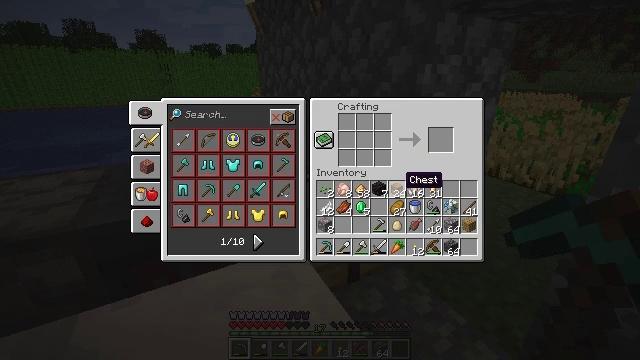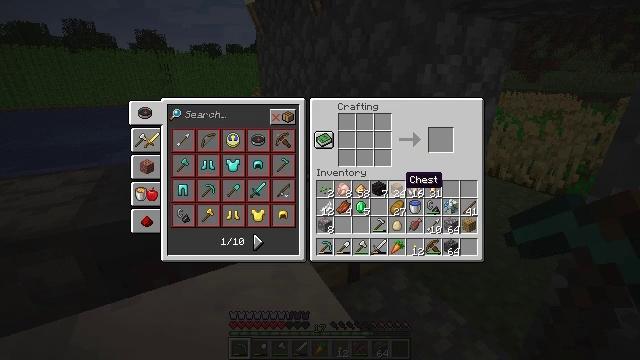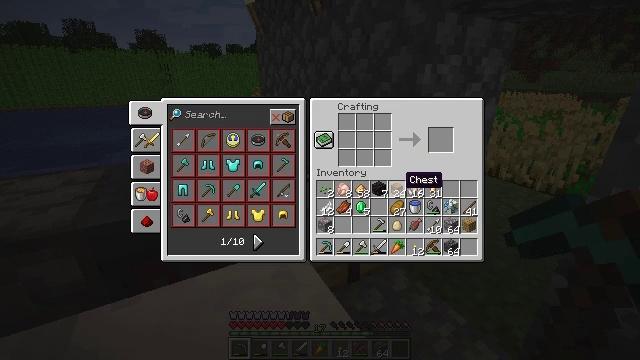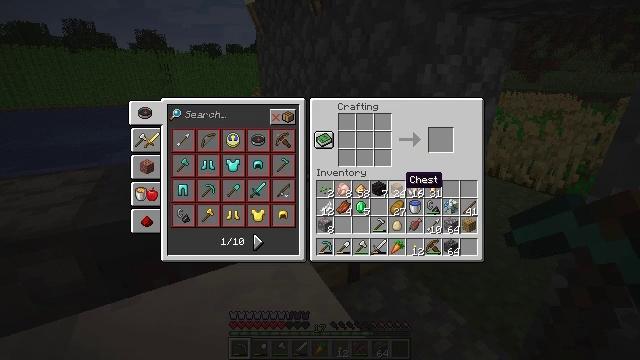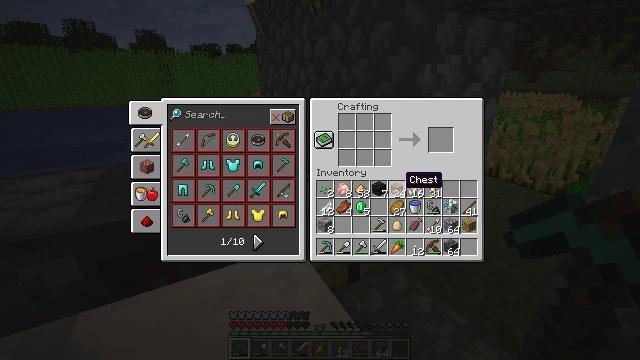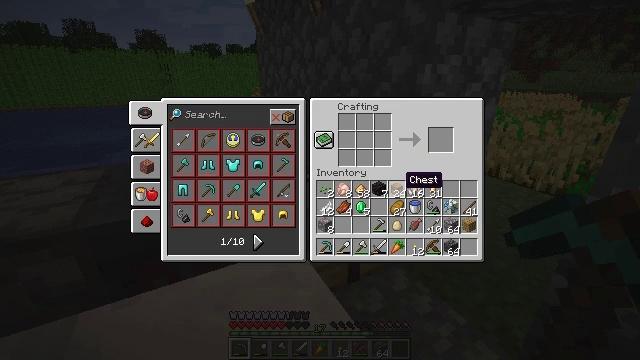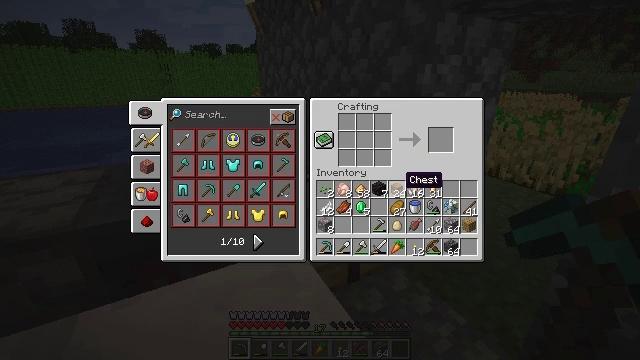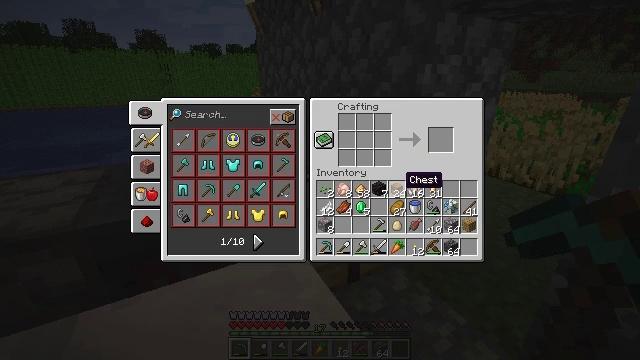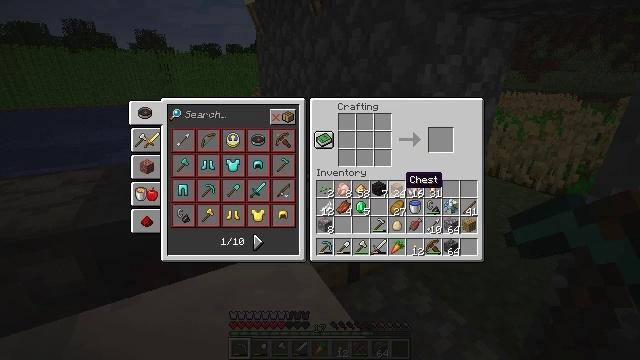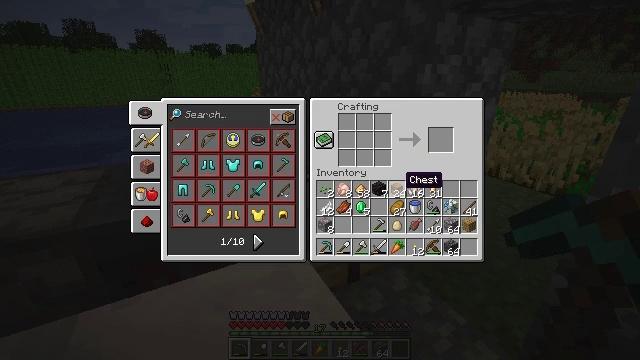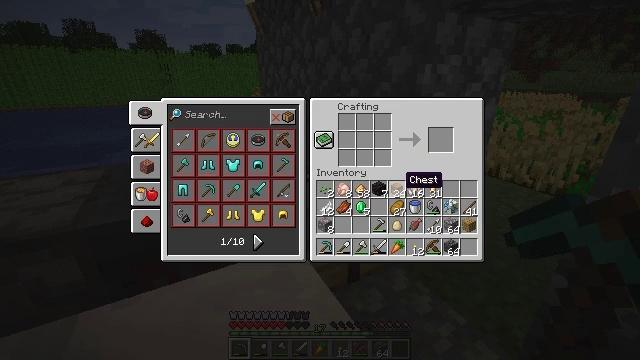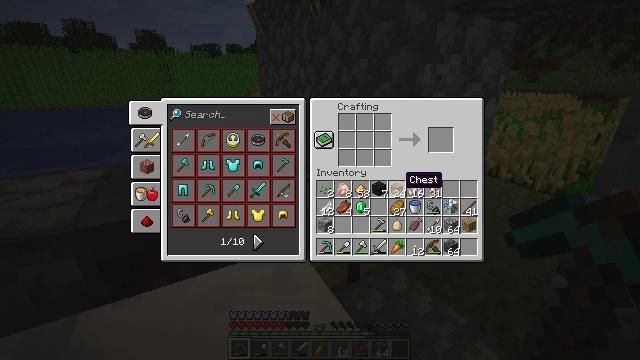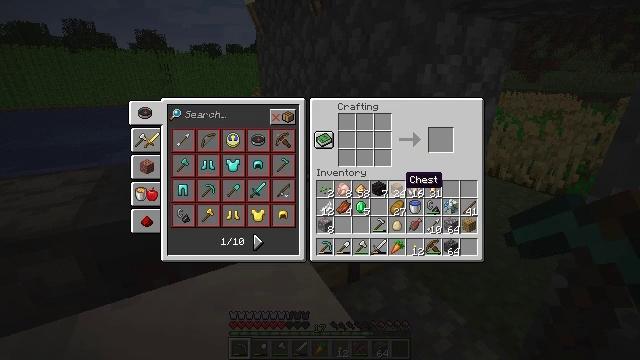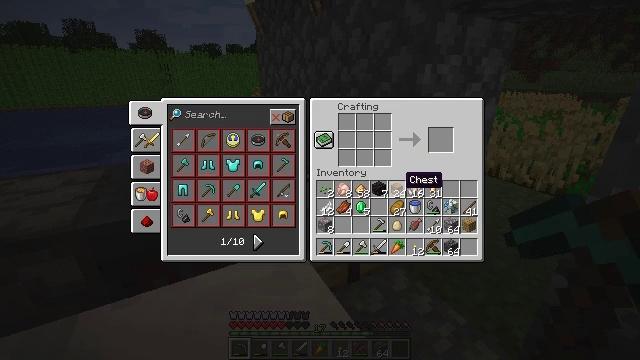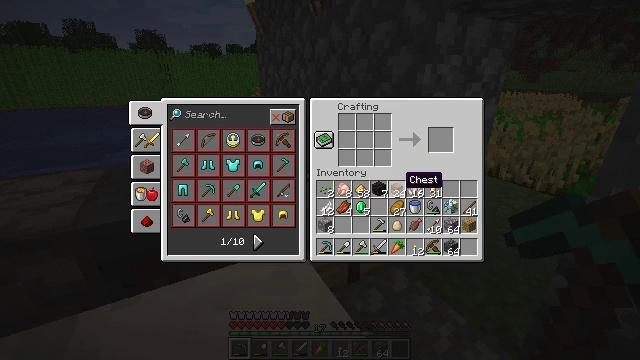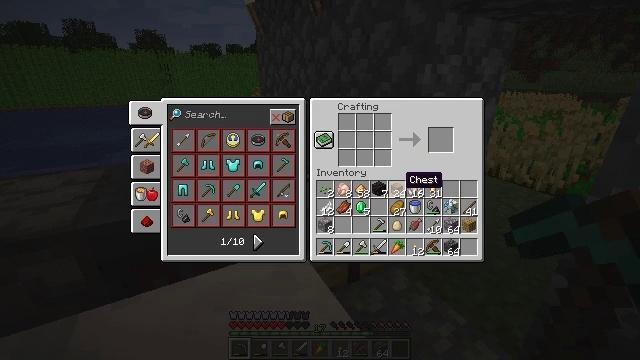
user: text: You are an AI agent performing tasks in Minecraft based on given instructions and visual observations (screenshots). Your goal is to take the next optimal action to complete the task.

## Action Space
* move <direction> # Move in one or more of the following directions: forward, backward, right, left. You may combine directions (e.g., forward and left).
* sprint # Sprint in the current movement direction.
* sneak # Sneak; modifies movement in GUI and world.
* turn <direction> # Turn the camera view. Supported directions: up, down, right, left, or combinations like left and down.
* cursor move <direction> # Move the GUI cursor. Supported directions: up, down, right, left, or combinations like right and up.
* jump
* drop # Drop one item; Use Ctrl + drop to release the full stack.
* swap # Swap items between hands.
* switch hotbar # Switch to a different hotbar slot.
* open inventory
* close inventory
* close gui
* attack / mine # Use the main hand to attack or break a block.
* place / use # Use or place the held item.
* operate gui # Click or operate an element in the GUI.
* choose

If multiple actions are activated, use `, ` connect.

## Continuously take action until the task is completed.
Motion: motion action
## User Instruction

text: Reclaim the cartography table for later use.
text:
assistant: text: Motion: no_op
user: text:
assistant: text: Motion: no_op
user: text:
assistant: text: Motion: no_op
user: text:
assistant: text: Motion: no_op
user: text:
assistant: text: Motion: no_op
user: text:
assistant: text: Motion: no_op
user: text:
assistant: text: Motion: no_op
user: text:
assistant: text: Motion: no_op
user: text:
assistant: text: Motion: no_op
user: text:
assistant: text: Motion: no_op
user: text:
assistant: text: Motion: no_op
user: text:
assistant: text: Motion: no_op
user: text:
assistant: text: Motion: no_op
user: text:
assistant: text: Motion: no_op
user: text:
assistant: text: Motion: no_op
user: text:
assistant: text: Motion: no_op
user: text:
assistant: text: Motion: no_op
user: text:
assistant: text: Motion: no_op
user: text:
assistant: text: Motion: no_op
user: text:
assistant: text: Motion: no_op
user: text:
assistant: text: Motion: no_op
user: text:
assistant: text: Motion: no_op
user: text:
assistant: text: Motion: no_op
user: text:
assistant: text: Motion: no_op
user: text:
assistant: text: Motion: no_op
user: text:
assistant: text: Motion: no_op
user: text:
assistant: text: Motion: no_op
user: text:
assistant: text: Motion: no_op
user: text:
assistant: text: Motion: no_op
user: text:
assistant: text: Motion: no_op